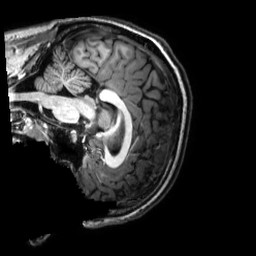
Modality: T1w
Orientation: sagittal
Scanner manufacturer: philips
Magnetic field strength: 3 T
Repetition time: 0.0096 s
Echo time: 0.0046 s